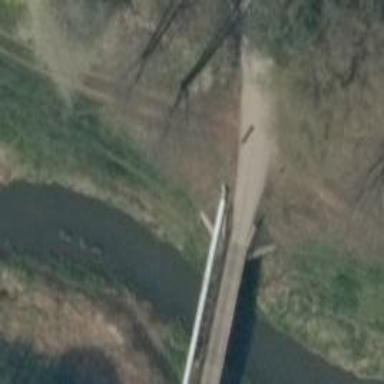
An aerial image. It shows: Service road that includes bridge.